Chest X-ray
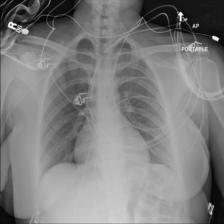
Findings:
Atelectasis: negative
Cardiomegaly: negative
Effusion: negative
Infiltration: negative
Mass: negative
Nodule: negative
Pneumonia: negative
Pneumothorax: negative
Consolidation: negative
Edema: negative
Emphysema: negative
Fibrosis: negative
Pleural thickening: negative
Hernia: negative